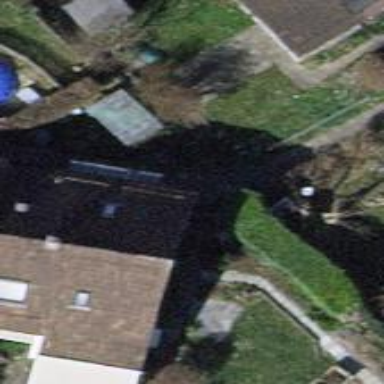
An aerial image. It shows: Semidetached house.